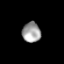
Tissue: prostate
Cell type: T cells
Senescence score: 0.7477
Nuclear area (px): 364
Mean DAPI intensity: 158.846